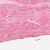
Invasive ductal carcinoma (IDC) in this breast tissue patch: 0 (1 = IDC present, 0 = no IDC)